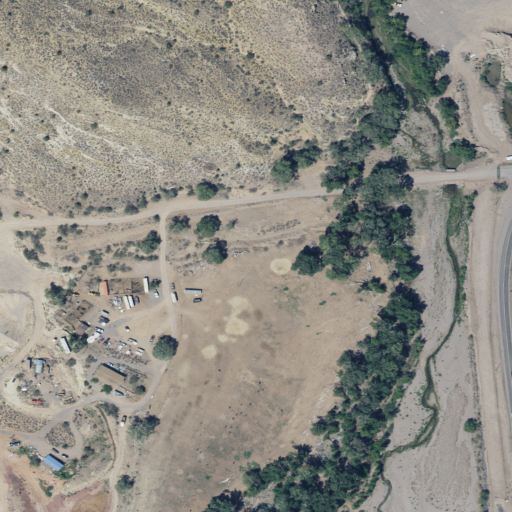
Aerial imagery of valley in Utah named Miners Canyon containing shrub, woody wetlands, low intensity development, open development, medium intensity development, pasture, and herbaceous wetlands